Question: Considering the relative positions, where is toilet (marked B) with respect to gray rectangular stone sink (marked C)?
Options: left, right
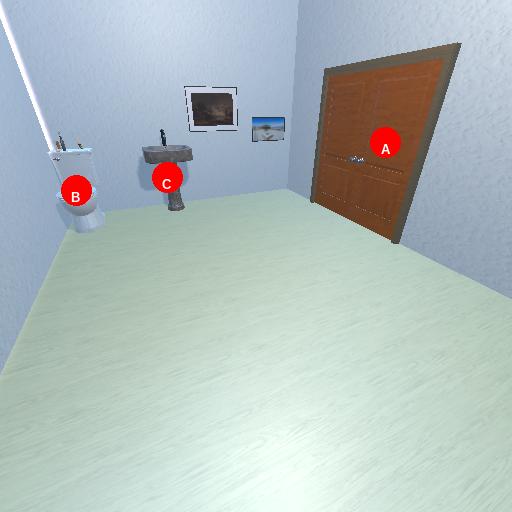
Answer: left